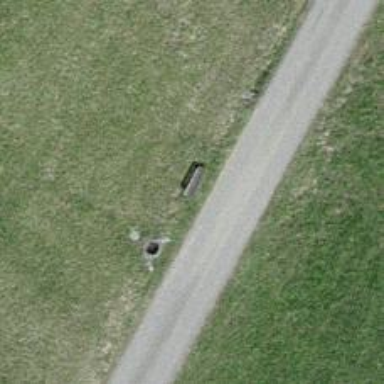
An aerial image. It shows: Bench.